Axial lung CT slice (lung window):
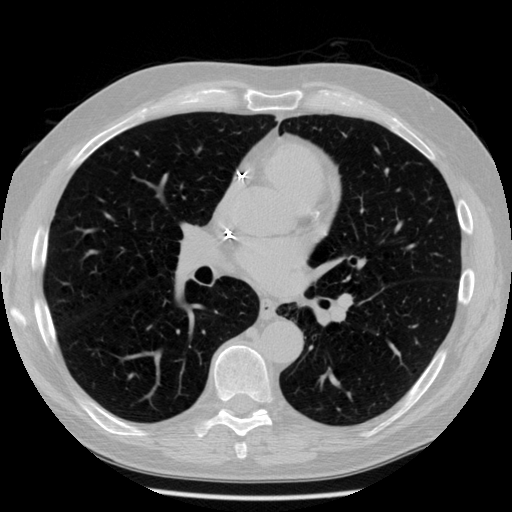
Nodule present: no